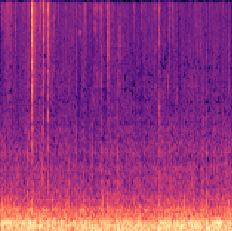
Sound class: Fire crackling